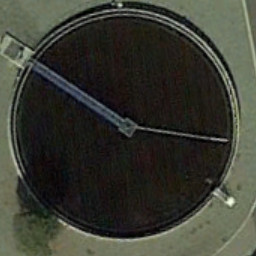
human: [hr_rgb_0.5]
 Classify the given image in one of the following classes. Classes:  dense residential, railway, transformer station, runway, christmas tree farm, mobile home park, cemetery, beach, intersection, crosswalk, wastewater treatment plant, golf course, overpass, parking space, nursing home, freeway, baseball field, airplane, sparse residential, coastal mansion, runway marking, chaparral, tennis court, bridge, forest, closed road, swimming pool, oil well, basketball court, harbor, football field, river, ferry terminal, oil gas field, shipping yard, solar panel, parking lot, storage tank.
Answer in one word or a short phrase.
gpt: wastewater treatment plant